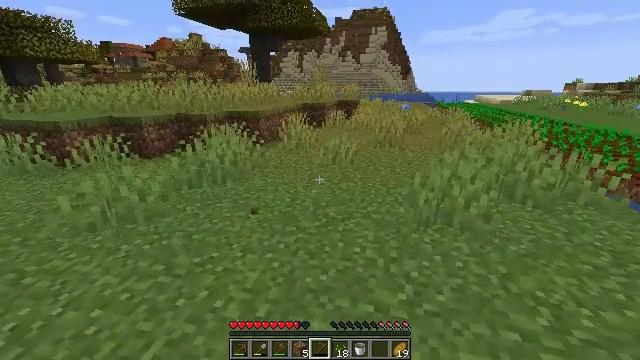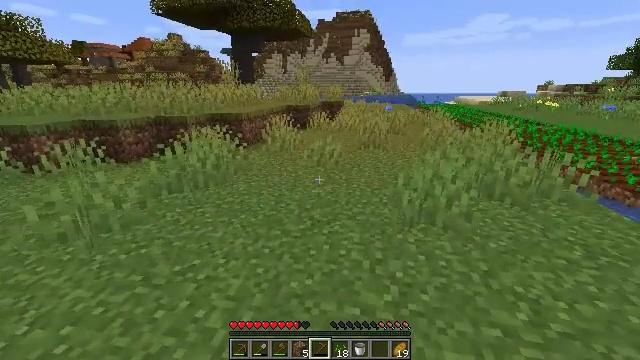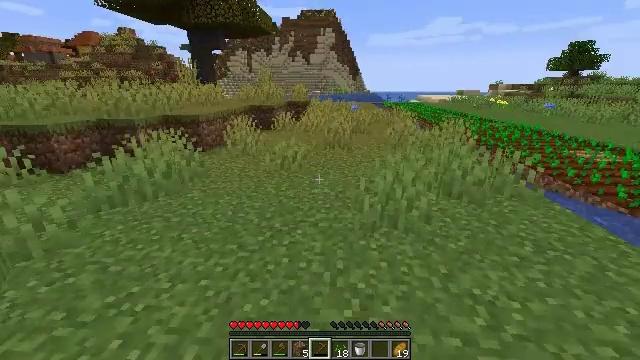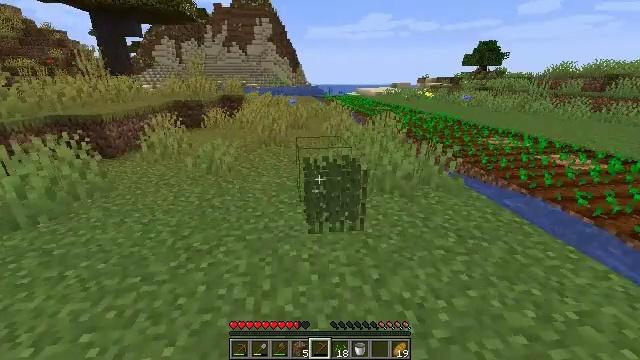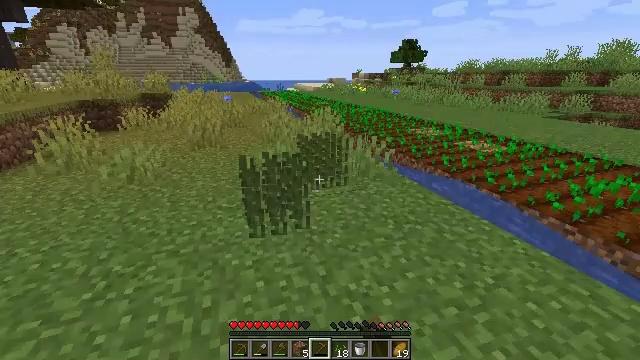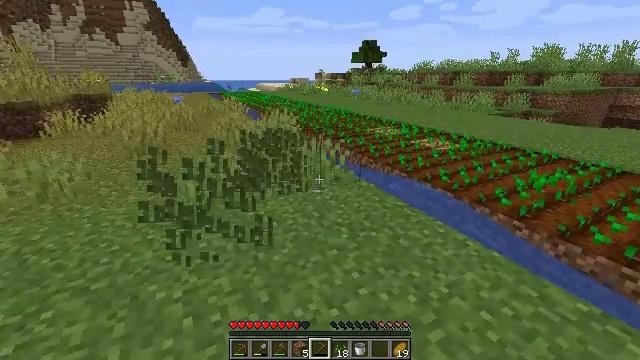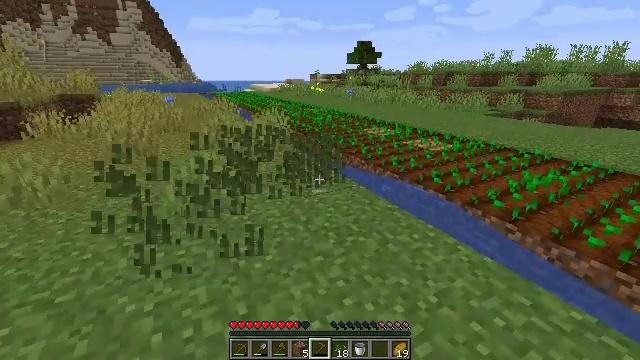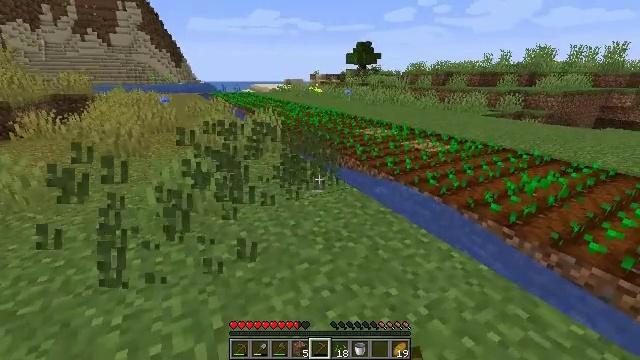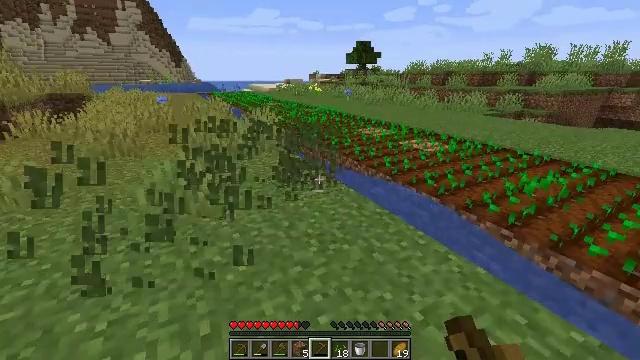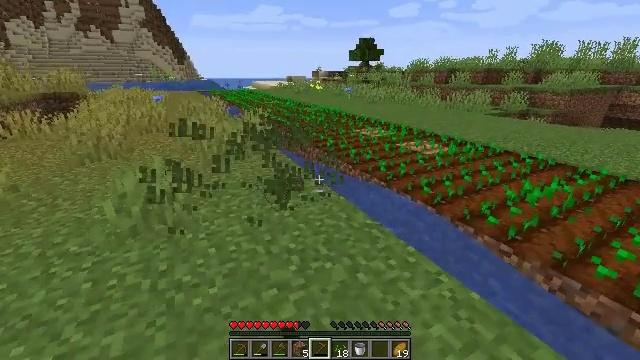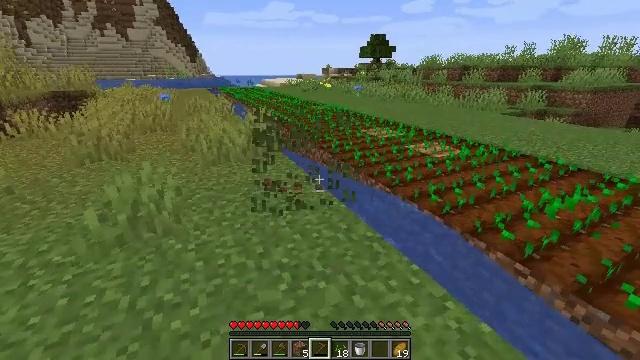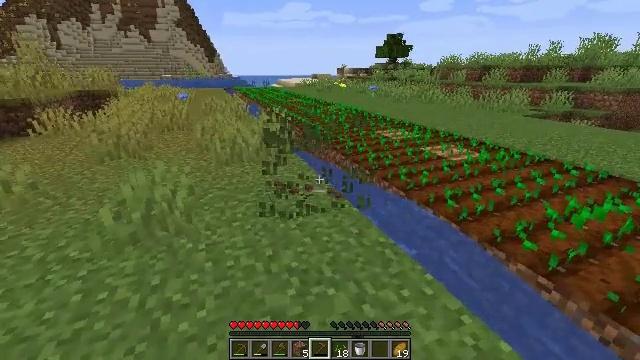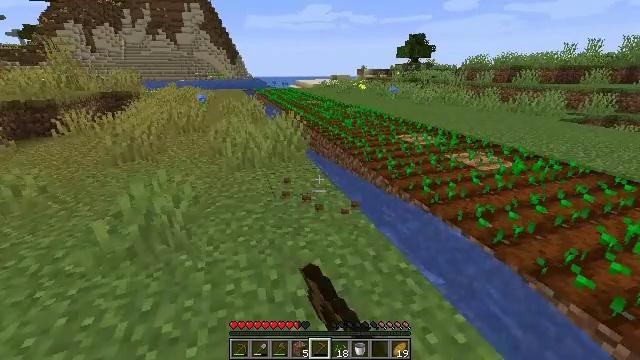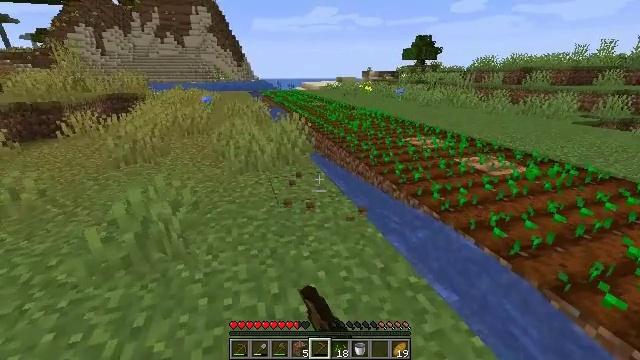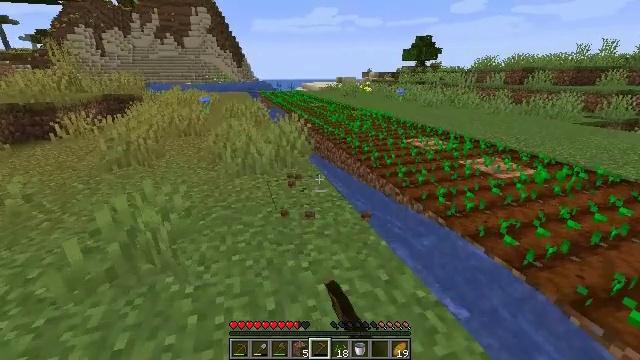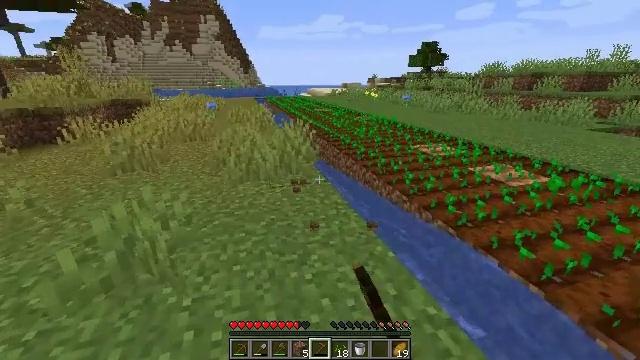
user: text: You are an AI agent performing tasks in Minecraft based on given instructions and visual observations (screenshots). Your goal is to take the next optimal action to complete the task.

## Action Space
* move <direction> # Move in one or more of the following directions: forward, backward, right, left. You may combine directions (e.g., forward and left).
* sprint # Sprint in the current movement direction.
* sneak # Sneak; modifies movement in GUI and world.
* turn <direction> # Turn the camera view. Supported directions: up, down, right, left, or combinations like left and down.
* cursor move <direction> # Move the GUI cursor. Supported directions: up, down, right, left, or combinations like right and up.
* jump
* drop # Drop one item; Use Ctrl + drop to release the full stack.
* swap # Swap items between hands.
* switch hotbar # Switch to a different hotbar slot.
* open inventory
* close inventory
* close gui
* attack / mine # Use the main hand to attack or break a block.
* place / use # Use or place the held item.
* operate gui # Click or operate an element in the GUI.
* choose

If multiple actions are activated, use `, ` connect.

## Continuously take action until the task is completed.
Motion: motion action
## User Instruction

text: Gather grass on the ground.
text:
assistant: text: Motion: move forward and move right, turn right, attack / mine
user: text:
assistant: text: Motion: move forward and move right, turn right, attack / mine
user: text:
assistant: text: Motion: move forward and move right, turn right and down, attack / mine
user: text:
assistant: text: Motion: move forward and move right, turn right, attack / mine
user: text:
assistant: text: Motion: move forward and move right, turn right, attack / mine
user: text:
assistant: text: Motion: move forward and move right, attack / mine
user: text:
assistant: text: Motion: move forward and move right, attack / mine
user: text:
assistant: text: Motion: move forward and move right, attack / mine
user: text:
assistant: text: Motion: move forward and move right, attack / mine
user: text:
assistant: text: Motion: move forward, turn left, attack / mine
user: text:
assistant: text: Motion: move forward, turn left, attack / mine
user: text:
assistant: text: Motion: move forward, turn left, attack / mine
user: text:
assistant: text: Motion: move forward, turn left, attack / mine
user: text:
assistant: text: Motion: move forward, attack / mine
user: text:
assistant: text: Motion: move forward, turn left and up, attack / mine
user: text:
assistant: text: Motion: move forward, attack / mine
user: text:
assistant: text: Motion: move forward, turn left, attack / mine
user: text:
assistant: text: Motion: move forward, turn left, attack / mine
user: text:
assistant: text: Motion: move forward, turn left and down, attack / mine
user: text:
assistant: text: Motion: move forward and move left, turn left and down, attack / mine
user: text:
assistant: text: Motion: move forward and move left, turn left and down, attack / mine
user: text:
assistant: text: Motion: move forward and move left, turn left, attack / mine
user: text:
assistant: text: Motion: move forward and move left, attack / mine
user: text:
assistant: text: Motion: move forward and move left, turn right and up, attack / mine
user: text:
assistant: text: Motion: move forward and move left, turn right and up, attack / mine
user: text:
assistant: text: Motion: move forward and move left, turn right and up, attack / mine
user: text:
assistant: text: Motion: move forward and move left, turn up, attack / mine
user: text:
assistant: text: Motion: move forward and move left, attack / mine
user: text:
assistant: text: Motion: move forward and move left, turn left and up, attack / mine
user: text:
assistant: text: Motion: move forward and move left, turn left, attack / mine